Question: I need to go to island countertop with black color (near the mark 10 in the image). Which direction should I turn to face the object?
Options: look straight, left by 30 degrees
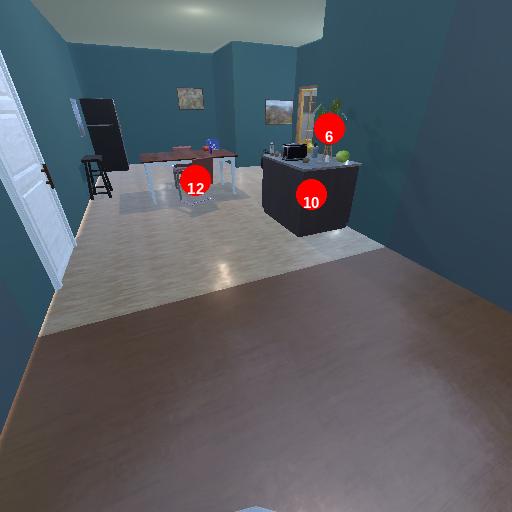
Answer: look straight